Question: i write this code for put html in the popover:
'''
<span class="glyphicon glyphicon-envelope" data-placement="bottom" data-toggle="popover" title="Popover Header" data-content="<div id='custom_tooltip_text' style='width: 300px; height: 250px; background-color: red;'>
<a href='#'>link 1</a>
<a href='#'>link 1</a>
<a href='#'>link 1</a>
<a href='#'>link 1</a>
<a href='#'>link 1</a>
</div>"
<span class="badge" id="badge_message">5</span>
</span>
'''
and result:

the html content eject in popover
how can I solve it?
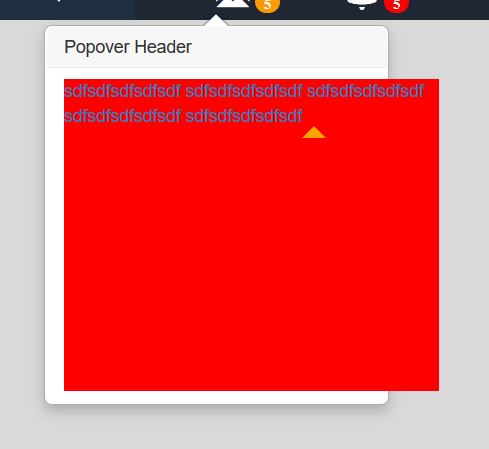
Answer: You have to unset the 'max-width' to your popover class :
'''
.popover{max-width: inherit;}
'''
: <URL>